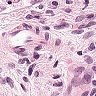
Metastatic tissue present: no